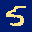
Label: 5